Aerial crown-view tile of a tropical tree (Barro Colorado Island, Panama), acquired 20240716:
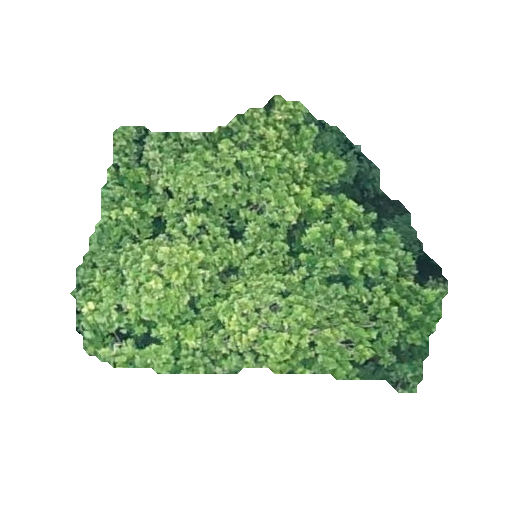
Species: Anacardium excelsum
GBIF accepted scientific name: Anacardium excelsum
Crown area: 123.892 m²